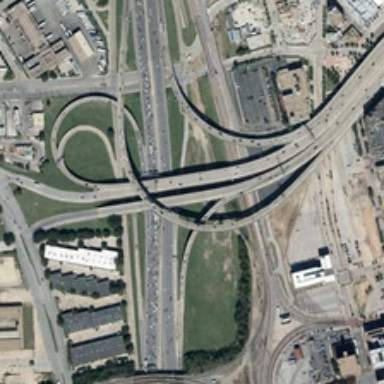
Many cars are on a viaduct near many buildings and some green trees .